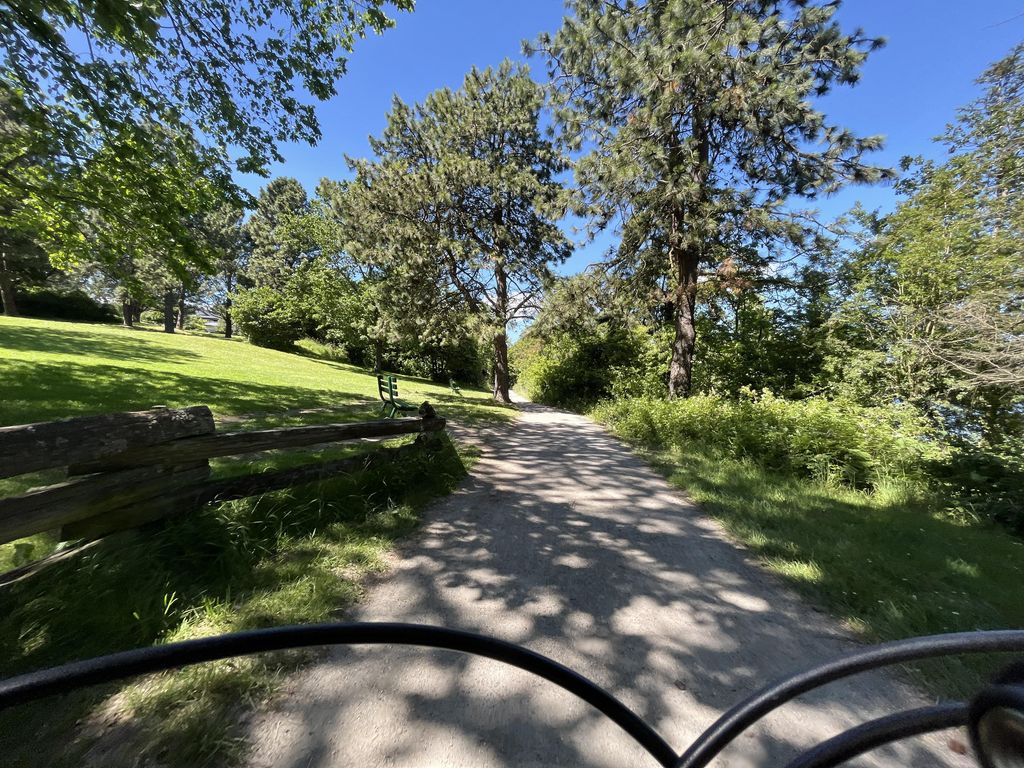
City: victoria